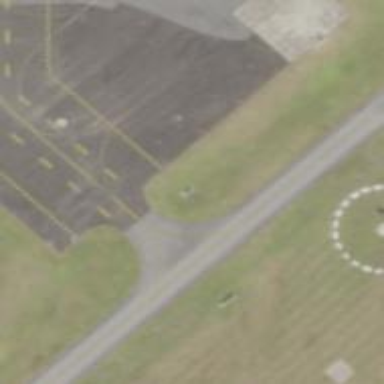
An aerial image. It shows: Image of taxiway at airport.